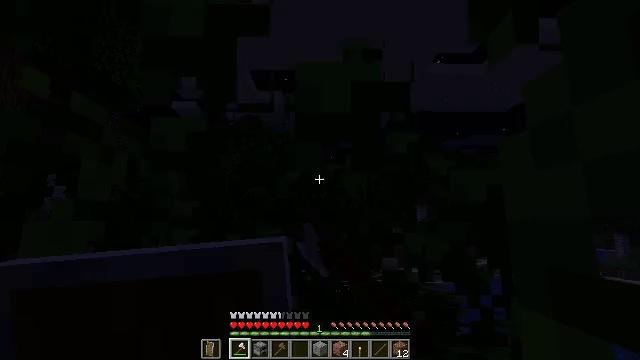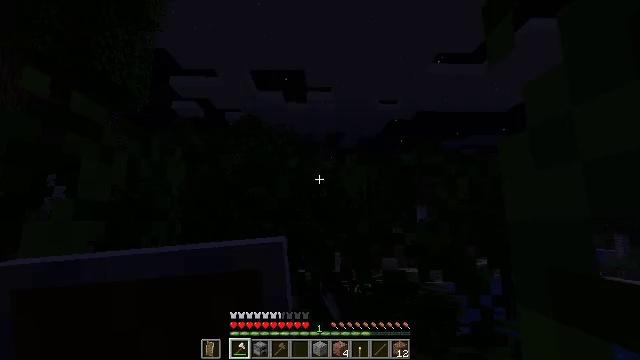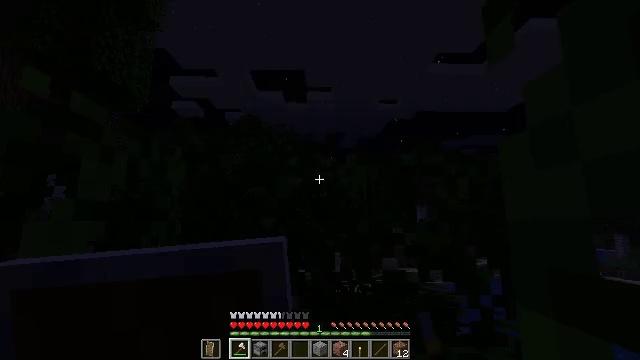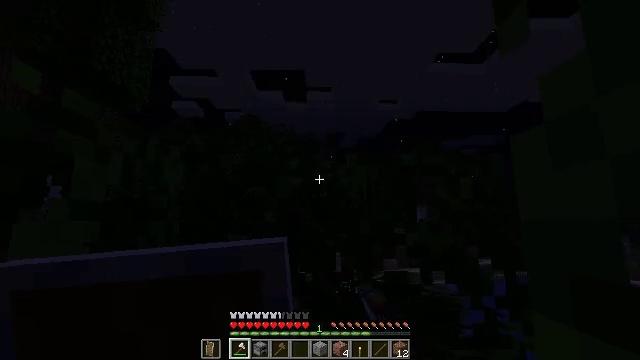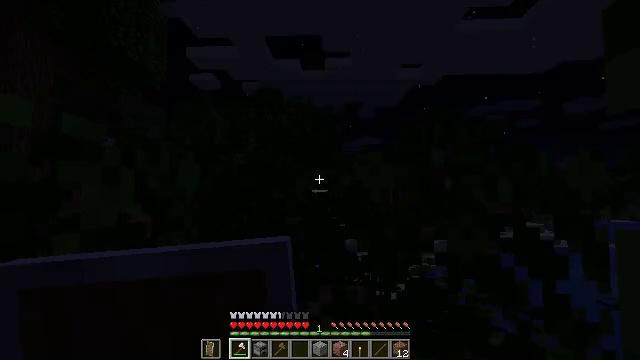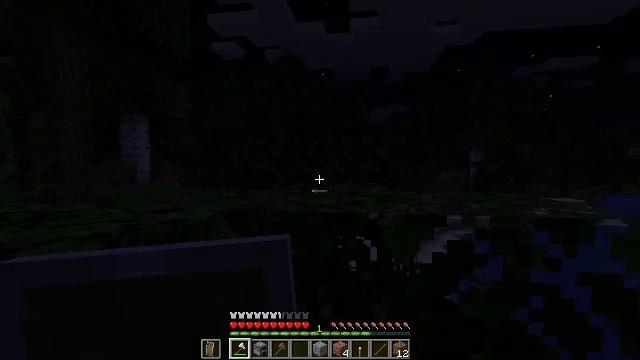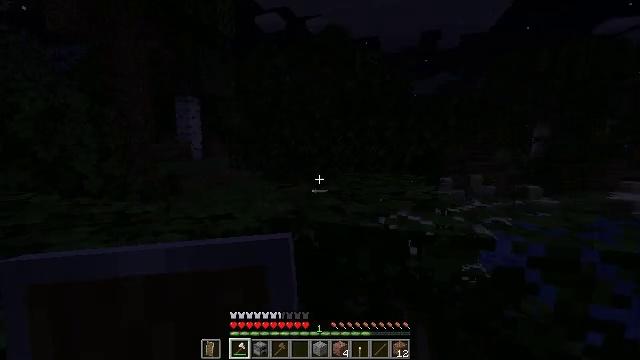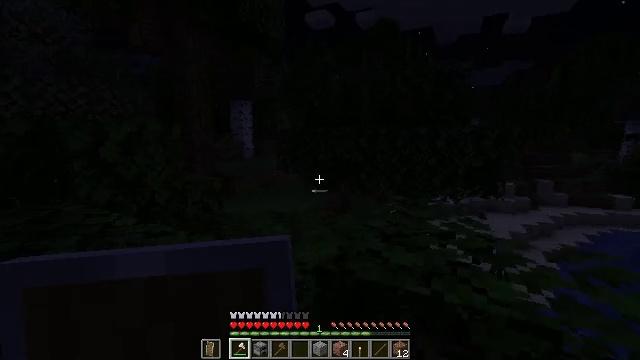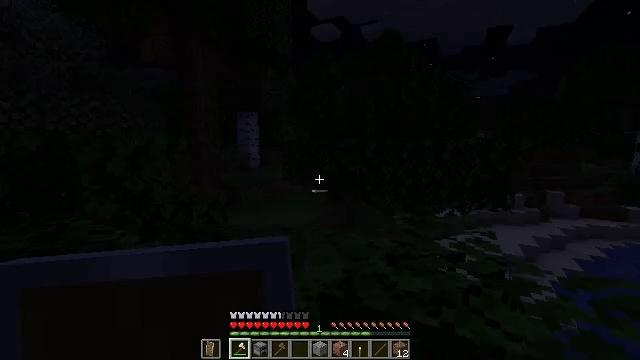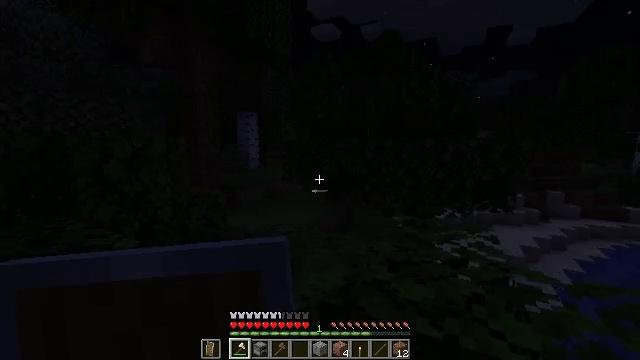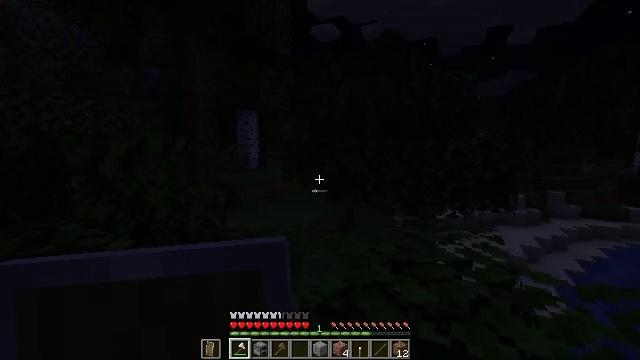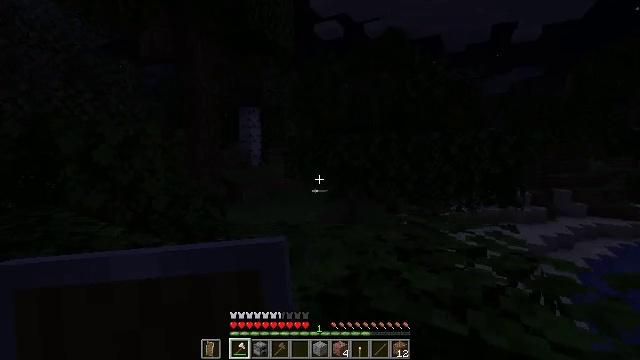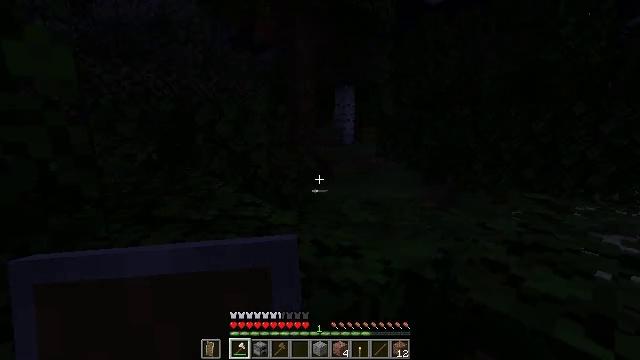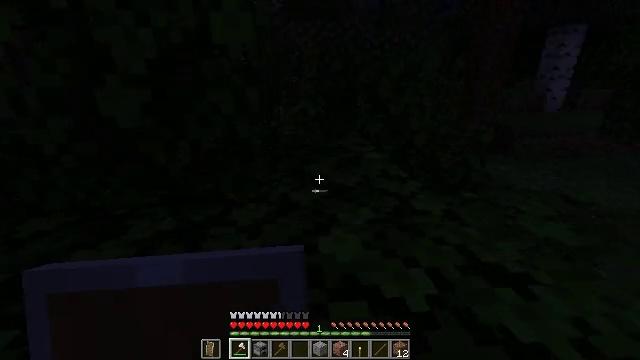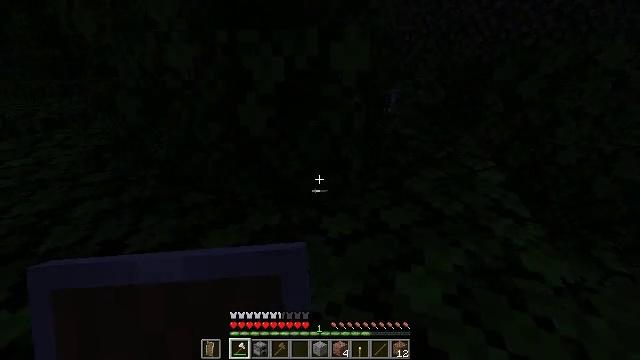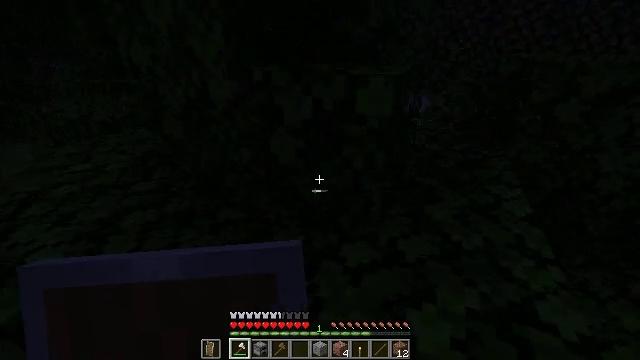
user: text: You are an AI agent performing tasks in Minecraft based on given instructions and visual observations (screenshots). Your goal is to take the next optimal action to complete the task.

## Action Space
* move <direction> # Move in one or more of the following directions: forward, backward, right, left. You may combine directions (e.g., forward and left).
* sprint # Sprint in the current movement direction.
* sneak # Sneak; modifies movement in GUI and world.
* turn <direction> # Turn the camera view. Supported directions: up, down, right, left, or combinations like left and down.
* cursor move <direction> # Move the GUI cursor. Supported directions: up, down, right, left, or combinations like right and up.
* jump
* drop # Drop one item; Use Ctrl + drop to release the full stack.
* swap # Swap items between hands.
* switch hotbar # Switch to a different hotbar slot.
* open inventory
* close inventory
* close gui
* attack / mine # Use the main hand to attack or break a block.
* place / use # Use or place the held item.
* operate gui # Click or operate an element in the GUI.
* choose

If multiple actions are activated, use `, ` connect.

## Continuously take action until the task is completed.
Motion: motion action
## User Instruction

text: Hunt a tropical fish.
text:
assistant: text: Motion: attack / mine
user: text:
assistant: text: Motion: attack / mine
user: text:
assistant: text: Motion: move forward, attack / mine
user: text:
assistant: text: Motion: move forward, turn left and down, jump
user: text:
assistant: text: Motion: move forward, turn left and down, jump
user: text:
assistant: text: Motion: move forward, turn left and down, jump
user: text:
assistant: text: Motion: move forward, turn left, jump
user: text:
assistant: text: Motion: move forward, turn left and up
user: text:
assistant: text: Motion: move forward
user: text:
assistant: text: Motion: move forward
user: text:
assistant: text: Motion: move forward
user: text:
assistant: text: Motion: move forward, turn left and down
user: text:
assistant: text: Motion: move forward, turn left and down
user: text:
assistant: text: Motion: move forward, turn left and down, jump
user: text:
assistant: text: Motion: move forward, turn left and down, jump
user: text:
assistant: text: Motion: move forward, turn left, jump
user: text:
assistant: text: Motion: move forward
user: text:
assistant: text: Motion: move forward
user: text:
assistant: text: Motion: move forward
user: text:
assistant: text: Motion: no_op
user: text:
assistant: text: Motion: turn left and down
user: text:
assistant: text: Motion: turn left and down
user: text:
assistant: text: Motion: turn left and down
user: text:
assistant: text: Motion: turn left
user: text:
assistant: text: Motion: turn left
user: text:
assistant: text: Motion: turn left
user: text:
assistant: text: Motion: turn left
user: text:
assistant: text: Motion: turn left and up
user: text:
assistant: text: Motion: turn up
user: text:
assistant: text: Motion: no_op